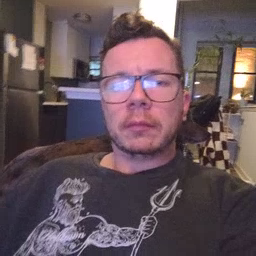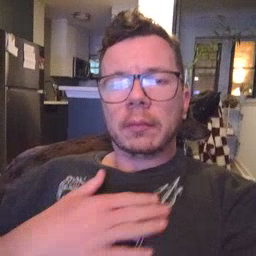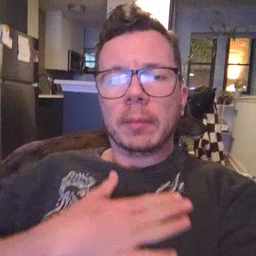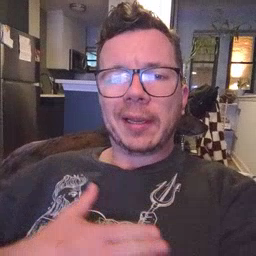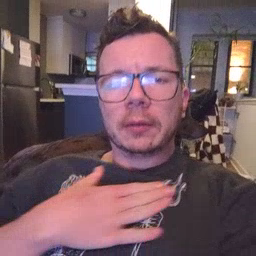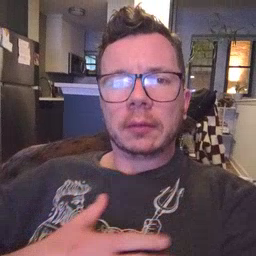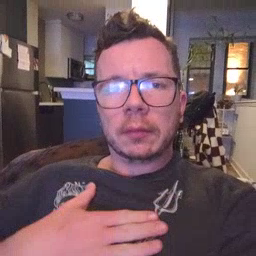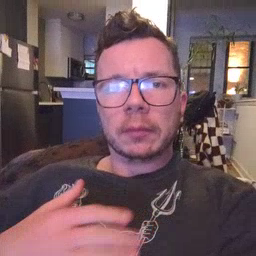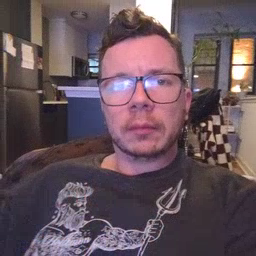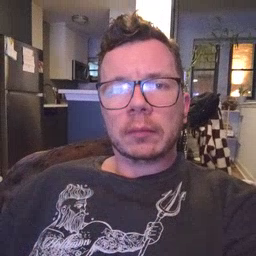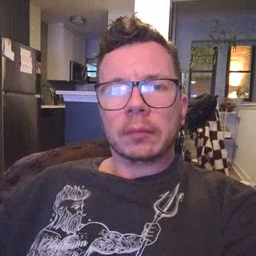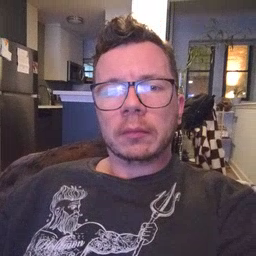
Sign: please